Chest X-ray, AP view. Patient: 61 years old, sex M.
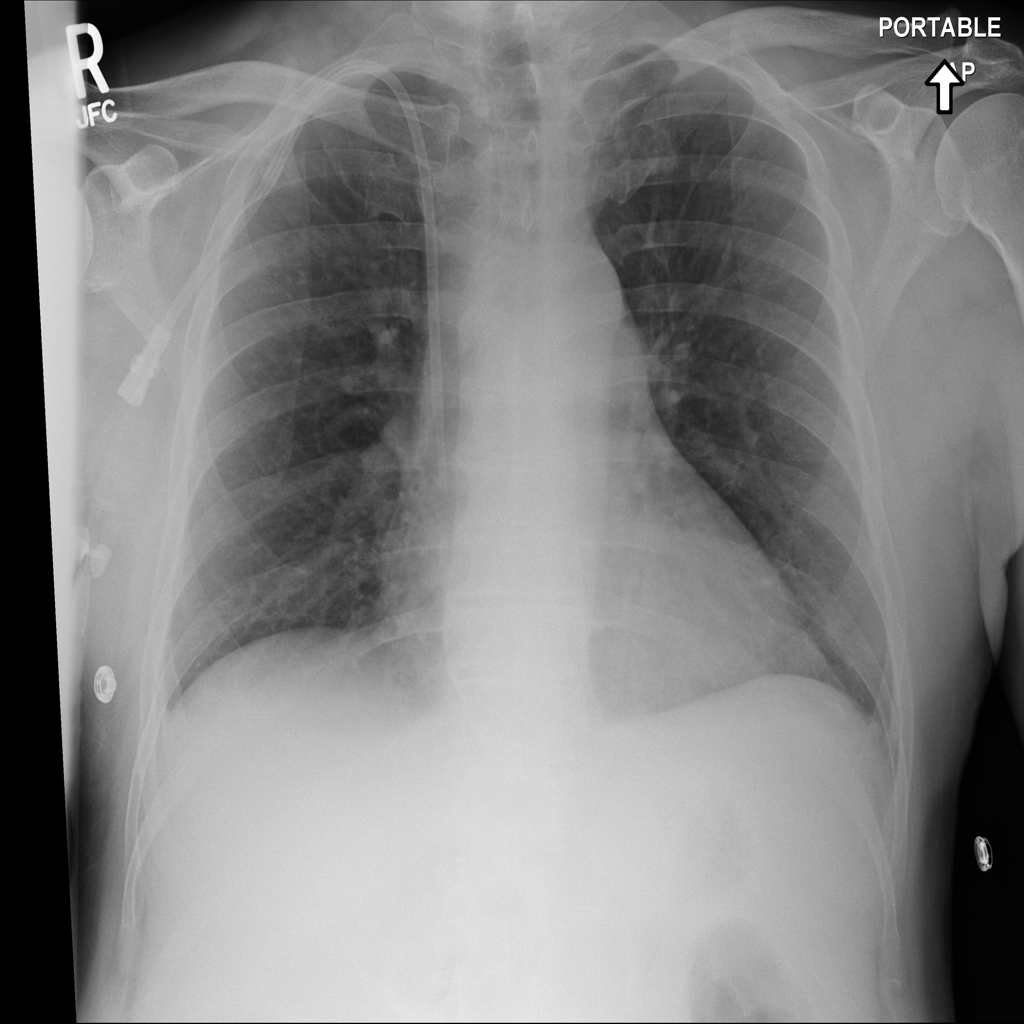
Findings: No Finding